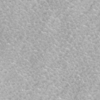
Label: not_dusty